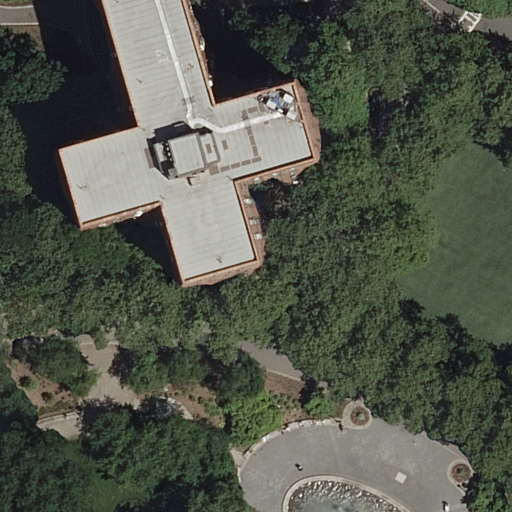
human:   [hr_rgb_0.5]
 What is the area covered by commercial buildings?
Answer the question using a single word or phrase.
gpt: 0m2

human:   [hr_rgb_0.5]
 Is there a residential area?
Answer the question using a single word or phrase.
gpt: yes

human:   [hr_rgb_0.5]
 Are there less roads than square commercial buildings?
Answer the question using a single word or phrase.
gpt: no

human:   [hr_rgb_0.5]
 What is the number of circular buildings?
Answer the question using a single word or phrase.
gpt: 0

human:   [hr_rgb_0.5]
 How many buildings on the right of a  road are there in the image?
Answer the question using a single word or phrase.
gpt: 0

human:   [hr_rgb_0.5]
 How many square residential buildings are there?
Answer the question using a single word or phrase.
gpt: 0

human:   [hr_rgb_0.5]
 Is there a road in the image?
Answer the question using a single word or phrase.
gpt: yes

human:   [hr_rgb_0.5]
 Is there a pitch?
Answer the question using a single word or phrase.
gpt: yes

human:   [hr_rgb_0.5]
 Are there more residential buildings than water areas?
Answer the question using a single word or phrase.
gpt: no

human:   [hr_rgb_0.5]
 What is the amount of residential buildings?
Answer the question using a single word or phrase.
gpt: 1

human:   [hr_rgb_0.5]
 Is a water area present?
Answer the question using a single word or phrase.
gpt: yes

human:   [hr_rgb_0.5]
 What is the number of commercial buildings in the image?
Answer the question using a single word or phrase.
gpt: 0

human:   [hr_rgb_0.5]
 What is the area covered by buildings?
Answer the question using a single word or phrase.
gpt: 1172m2

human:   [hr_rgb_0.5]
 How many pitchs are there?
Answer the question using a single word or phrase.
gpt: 1

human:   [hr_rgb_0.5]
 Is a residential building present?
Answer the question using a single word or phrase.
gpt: yes

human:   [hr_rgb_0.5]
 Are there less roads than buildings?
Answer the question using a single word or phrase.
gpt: no

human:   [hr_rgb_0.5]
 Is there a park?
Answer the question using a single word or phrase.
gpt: yes

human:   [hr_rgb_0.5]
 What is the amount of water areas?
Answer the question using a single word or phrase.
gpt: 1

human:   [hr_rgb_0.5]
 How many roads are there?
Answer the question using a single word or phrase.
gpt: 6

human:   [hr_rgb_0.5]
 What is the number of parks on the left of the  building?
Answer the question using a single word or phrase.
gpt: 0

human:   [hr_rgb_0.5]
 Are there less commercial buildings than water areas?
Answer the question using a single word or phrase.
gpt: yes

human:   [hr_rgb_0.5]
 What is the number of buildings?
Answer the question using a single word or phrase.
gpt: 1

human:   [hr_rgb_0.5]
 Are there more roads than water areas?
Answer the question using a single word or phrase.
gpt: yes

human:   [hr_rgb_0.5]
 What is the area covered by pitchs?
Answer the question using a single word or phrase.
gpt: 600m2

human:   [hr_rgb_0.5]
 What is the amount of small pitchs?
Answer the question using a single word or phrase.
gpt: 0

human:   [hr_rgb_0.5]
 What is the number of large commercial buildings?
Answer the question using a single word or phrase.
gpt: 0

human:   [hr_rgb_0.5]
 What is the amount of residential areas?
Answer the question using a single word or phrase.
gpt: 1

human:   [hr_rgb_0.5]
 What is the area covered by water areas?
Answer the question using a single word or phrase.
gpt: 147m2

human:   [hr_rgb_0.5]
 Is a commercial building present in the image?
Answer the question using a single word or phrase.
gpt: no

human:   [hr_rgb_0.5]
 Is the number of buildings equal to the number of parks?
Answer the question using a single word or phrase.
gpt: yes

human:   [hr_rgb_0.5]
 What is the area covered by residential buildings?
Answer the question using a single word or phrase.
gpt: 1172m2

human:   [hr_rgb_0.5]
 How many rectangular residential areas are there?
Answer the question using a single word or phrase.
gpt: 1

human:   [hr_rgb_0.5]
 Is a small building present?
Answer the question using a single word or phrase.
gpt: no

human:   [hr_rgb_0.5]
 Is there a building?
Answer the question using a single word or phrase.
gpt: yes

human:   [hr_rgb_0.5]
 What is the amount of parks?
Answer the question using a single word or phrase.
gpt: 1

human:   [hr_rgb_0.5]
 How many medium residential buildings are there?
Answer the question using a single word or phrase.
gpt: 0

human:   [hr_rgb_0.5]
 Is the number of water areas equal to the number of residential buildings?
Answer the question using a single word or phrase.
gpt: yes

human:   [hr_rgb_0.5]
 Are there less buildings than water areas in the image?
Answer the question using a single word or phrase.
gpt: no

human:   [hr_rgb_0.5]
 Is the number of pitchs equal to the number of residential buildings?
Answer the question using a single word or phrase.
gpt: yes

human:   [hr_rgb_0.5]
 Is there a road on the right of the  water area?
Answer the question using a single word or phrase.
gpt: yes

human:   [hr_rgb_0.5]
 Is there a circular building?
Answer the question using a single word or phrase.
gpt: no

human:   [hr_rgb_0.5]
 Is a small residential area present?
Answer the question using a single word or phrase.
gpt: no

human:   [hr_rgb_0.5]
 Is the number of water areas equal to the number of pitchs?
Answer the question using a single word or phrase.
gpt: yes

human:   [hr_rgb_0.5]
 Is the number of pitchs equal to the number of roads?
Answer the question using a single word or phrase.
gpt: no

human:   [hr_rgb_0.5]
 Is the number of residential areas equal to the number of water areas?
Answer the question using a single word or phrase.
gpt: yes

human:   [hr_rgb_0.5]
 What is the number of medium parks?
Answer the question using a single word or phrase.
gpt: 0

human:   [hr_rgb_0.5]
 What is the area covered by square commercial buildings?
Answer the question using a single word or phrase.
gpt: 0m2

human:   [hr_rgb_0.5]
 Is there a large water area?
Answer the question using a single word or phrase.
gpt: no

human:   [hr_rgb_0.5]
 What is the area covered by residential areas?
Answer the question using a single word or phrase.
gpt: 10614m2

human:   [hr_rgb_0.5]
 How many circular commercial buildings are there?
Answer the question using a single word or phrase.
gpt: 0

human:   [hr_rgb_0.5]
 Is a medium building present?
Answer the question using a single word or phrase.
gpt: no

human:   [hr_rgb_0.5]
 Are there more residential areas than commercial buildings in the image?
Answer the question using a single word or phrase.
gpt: yes

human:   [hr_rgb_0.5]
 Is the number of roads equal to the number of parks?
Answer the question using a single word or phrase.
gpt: no

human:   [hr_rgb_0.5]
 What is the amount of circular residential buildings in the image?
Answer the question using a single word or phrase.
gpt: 0

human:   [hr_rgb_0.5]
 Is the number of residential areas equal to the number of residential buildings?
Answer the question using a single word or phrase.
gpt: yes

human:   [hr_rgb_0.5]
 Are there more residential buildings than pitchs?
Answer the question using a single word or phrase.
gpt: no

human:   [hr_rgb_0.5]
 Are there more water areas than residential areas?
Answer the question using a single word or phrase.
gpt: no

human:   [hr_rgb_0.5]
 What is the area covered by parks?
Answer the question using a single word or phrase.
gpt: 1985m2

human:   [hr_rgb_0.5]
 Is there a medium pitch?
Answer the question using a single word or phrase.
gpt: no

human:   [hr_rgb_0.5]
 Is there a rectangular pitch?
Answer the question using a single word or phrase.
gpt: yes

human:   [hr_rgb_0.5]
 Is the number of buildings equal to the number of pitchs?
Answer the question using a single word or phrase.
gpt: yes

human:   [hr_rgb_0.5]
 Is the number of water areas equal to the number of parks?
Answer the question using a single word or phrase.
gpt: yes

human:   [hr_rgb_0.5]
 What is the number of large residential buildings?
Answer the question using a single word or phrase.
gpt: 1

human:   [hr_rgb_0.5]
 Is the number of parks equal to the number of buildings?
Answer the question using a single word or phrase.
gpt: yes